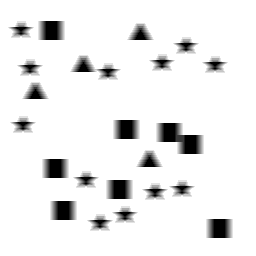
Squares: 8
Triangles: 4
Stars: 12
Total shapes: 24